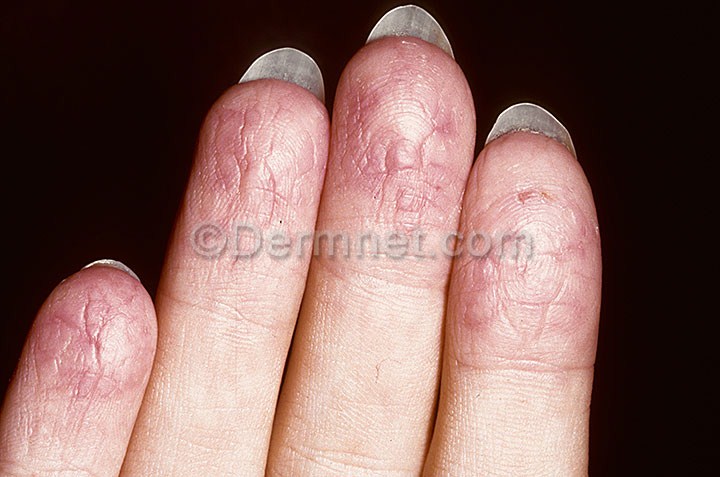
Disease: Eczema Photos